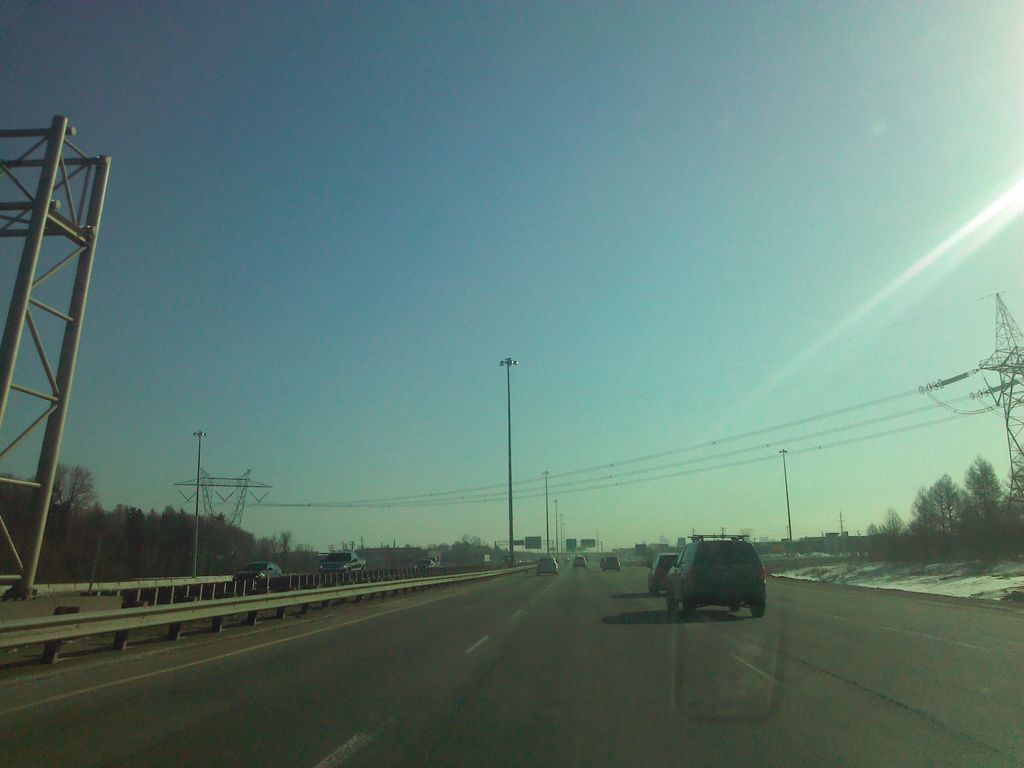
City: quebec_city